Question: Previously I had this set up with a storyboard, having dragged the UILabels, positioned them and sized them whatnot on the UITableViewCell I dragged them onto, and then do a different version of that for the other UITableViewCell.
For example, like follows (but in the picture they've yet to be customized with the labels):

Then in the datasource, I'd simply check the Identifier, and depending on what the Identifier was, customize the cell accordingly.
However, I've needed more customization than I can get from the storyboard, as each cell is going to have two UIViews (a top one and a bottom one to allow sliding of the top one) so I can't really do this with storyboarding, as I add the labels and everything to the UIView programmatically.
When I do it programmatically, how can I tell which cell is which so I can customize the layout of the UILabels accordingly? With a storyboard I can obviously just drag a UILabel onto each one, but when doing it programmatically and setting up the UIView, I don't know how to say, "Hey, if the identifier is this, add the UILabels like so" because the UIViews aren't aware of any Identifiers.
Basically the structure looks like this:
UITableView -> UITableViewCell -> CellFront(UIView) & CellBack(UIView)
And the look of the cell comes from the labels added to the CellFront UIView. But there's two looks to the cells and I don't know how to do it without a storyboard.
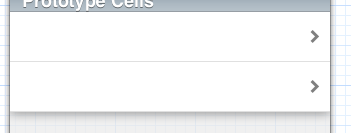
Answer: Although 'UIView's are not aware of identifiers, they have a property called 'tag' which can be used for any purpose that you would like. You can set the tag to, say, '1' on cells of one kind, and to '2' on cells of the other kind, and then use the tag to distinguish the cells in code. Moreover, once your views are tagged, you can call 'viewWithTag:' on the containing view, and get back the view with the 'tag' that you want.